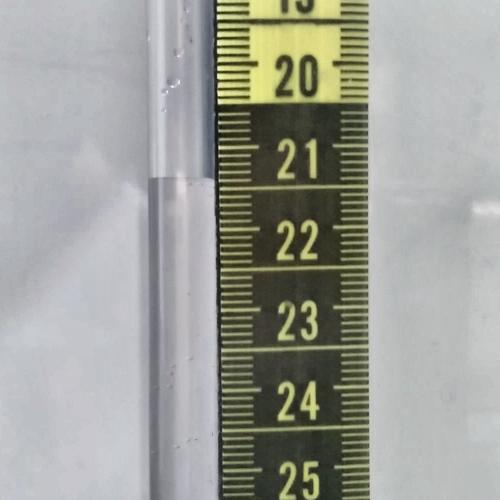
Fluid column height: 21.4 cm